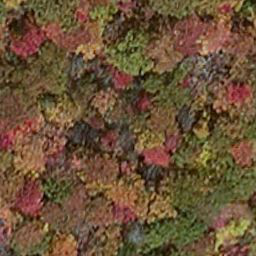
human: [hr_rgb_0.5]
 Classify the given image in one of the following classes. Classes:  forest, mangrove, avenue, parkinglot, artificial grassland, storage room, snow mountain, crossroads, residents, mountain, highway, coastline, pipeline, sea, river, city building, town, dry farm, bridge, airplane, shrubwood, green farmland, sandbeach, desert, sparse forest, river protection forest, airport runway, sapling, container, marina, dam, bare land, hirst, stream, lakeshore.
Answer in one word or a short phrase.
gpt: mangrove